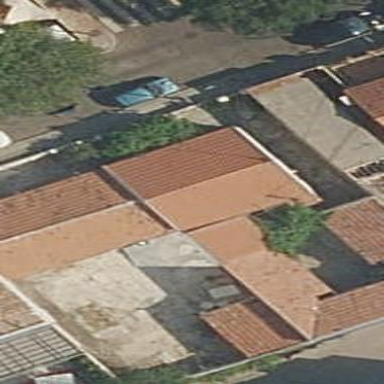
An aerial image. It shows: Terrace building.